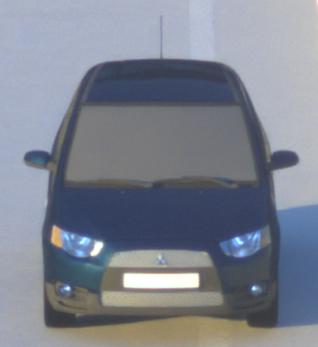
Make: Mitsubishi
Model: Colt 1.1
Detailed model: Colt (VI)
Model produced from: 2008/11
Model produced until: 2010/10
Doors: 3
Color: blue
Road condition: dry road
Daytime: sunrise or sunset
Contrast: medium contrast